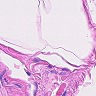
Metastatic tissue present: no